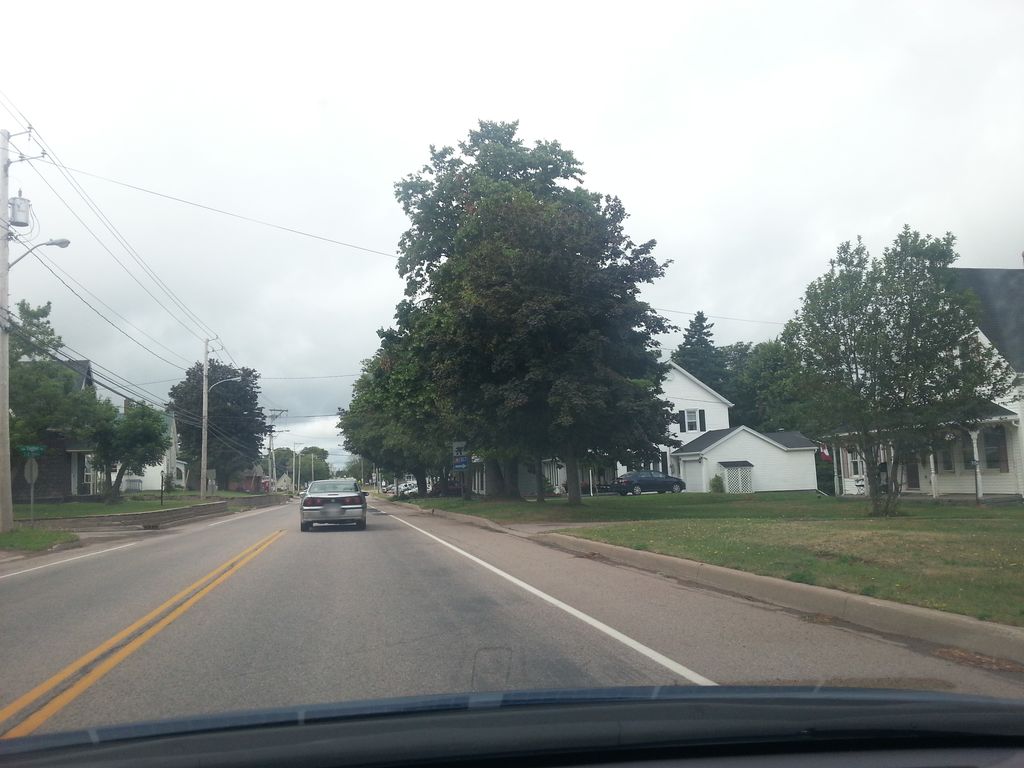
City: charlottetown